Field crop: maize
Growth stage: 2
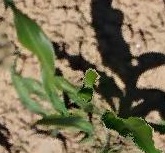
Species: maize